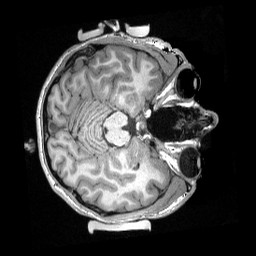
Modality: T1w
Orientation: axial